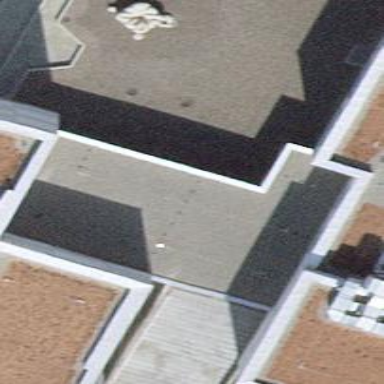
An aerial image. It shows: View of roof of building.